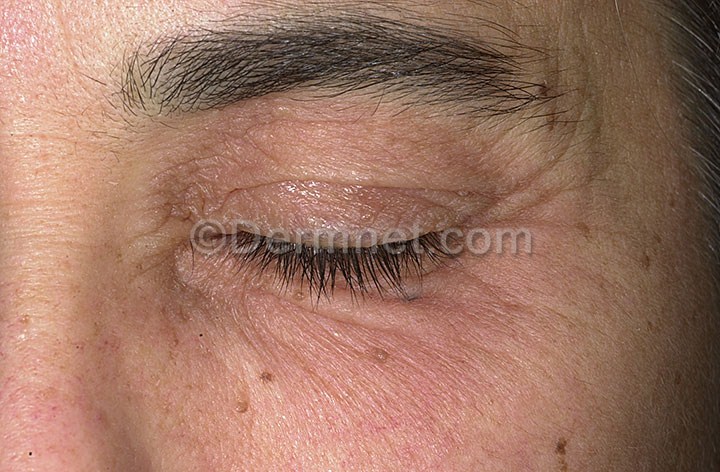
Disease: Poison Ivy Photos and other Contact Dermatitis